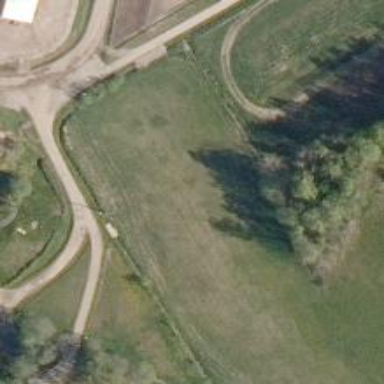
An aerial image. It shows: Nordic skiing track.